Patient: sex M, age 79
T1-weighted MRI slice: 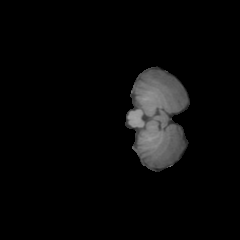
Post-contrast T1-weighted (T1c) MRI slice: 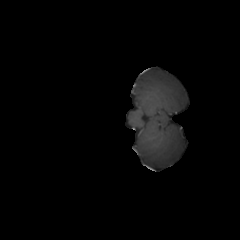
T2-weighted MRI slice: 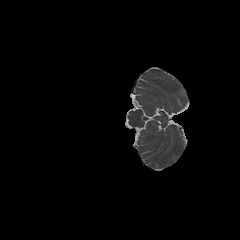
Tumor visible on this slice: no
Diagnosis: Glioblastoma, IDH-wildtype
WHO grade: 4